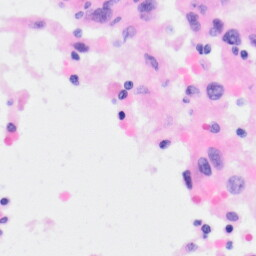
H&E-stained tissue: Kidney